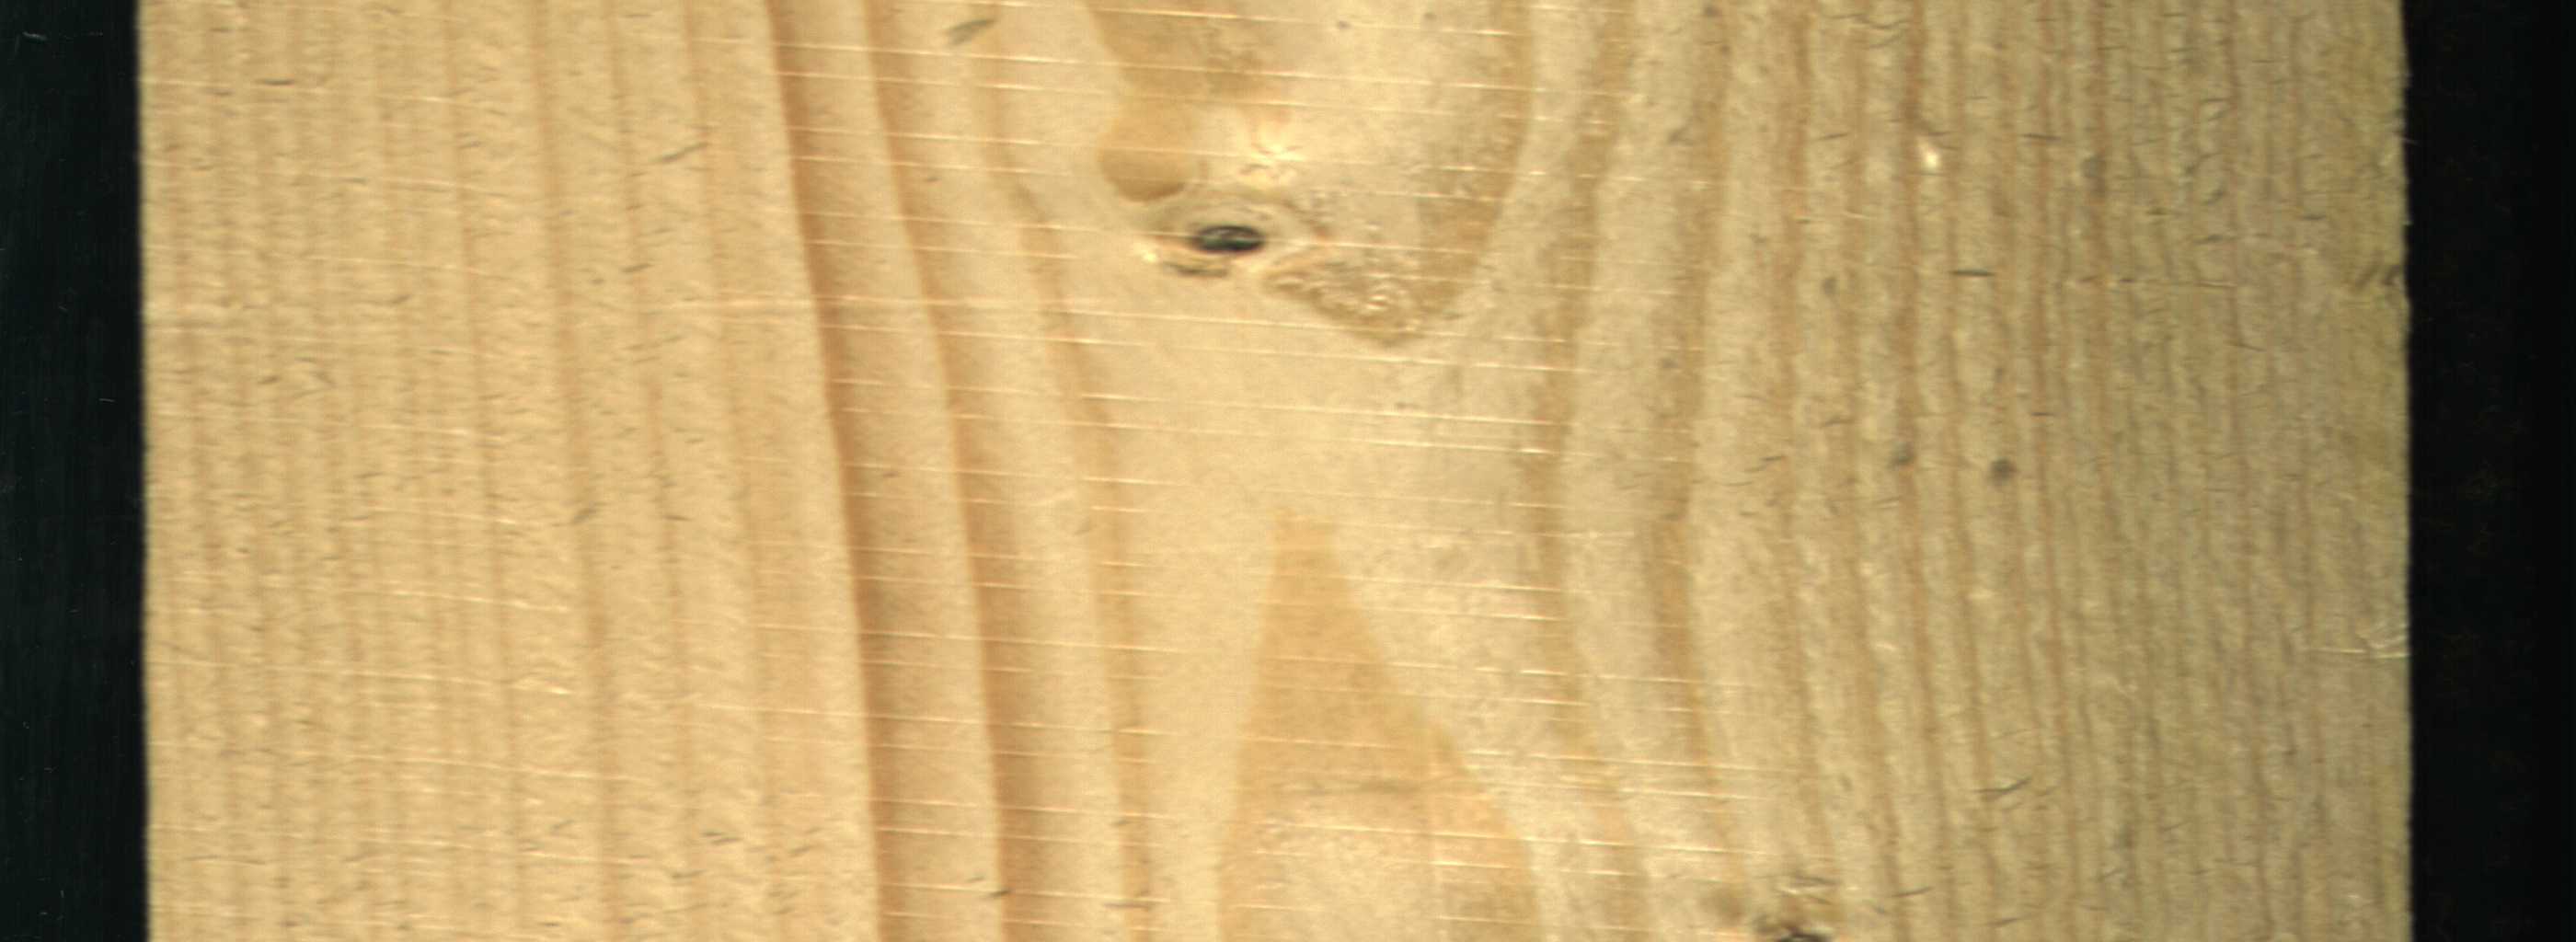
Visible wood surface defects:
Live_Knot
Live_Knot